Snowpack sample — Buffalo Mountain, Silverthorne, Colorado, USA (1/25/25, 10:11 AM MST)
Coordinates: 39.6222, -106.1139
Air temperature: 22 °F
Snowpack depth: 110 cm
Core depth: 40 cm
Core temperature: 46.4 °F
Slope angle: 12°, slope face: 102°
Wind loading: high
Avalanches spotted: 0
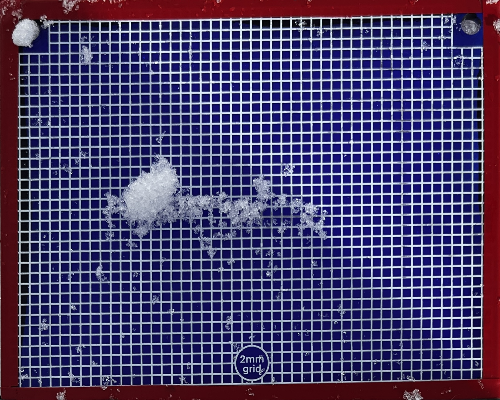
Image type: profile
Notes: No avalanches nearby, collected on the outskirts of a fire break 15 meters from the treeline, on way to Buffalo and Red Mountain